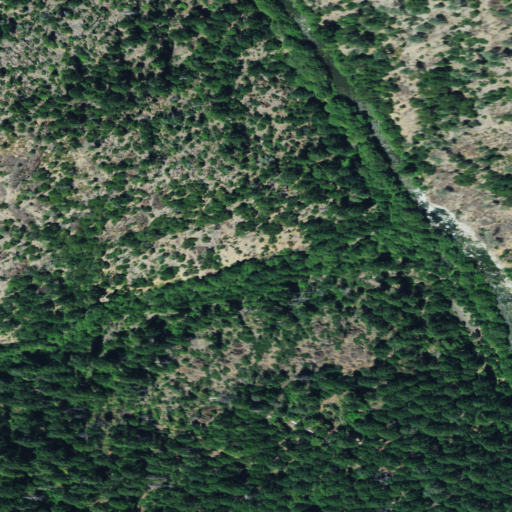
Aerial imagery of valley in California named Thurston Gulch containing evergreen forest and shrub